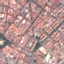
Land use / land cover: Residential